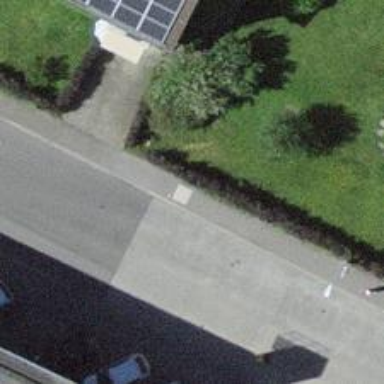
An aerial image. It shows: Bus stop with platform for public transport.